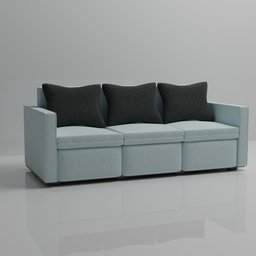
Label: furniture